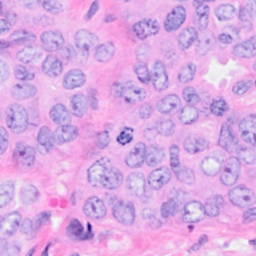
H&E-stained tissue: Breast